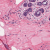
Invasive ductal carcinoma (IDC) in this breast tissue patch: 0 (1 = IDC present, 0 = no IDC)